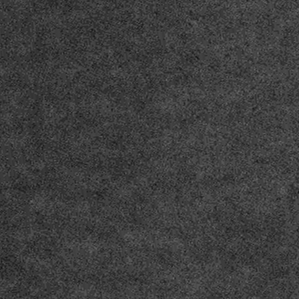
Label: frost